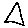
Label: triangle